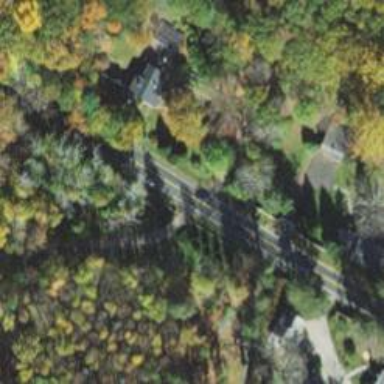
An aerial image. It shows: Driveway.